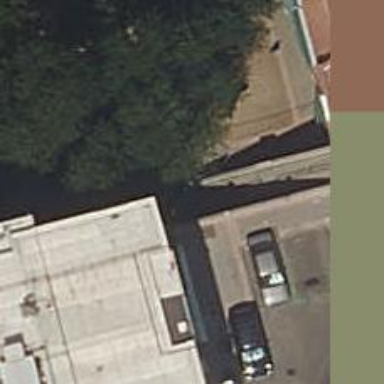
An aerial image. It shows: Retaining wall.